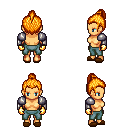
a pixel art fantasy rpg character, female body template, human, tanned skin, steel arm armor, teal pants, light blonde short topknot hairstyle, gold gloves, brown slippers, four views (front, back, left, right), 2x2 character sprite sheet, small pixel art, hard edges, no anti-aliasing